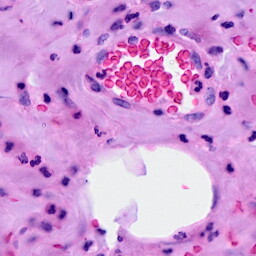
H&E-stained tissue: Breast